Question: I'm using an Arduino with an NRF24l01+ chip. Unfortunately, the "send" method of the Mirf library does not tell you if it has been successful or not.
Moreover, having a loop like this:
'''
Mirf.send(data);
while(Mirf.isSending()){
//Wait.
}
'''
Just resumes even if the packet has not been delivered. Now, it looks like I do not have to re-invent the wheel, because reading the nrf24l01 <URL>:
> Enhanced ShockBurst™️ features automatic packet transaction handling
for the easy implementation of a reliable bi-directional data link.
[snip] The automatic packet transaction handling works as follows:
1. You begin the transaction by transmitting a data packet from the PTX to the PRX. Enhanced ShockBurst™️ automatically sets the PTX in receive mode to wait for the ACK packet.
2. If the packet is received by the PRX, Enhanced ShockBurst™️ automatically assembles and transmits an acknowledgment packet (ACK packet) to the PTX before returning to receive mode.
3. If the PTX does not receive the ACK packet immediately, Enhanced ShockBurst™️ automatically retransmits the original data packet after a programmable delay and sets the PTX in receive mode to wait for the ACK packet.
To enable this feature (datasheet pg 57):

It looks like I need to write something like <PHONE> to register 0x01 on the chip. Any ideas how I can achieve this?
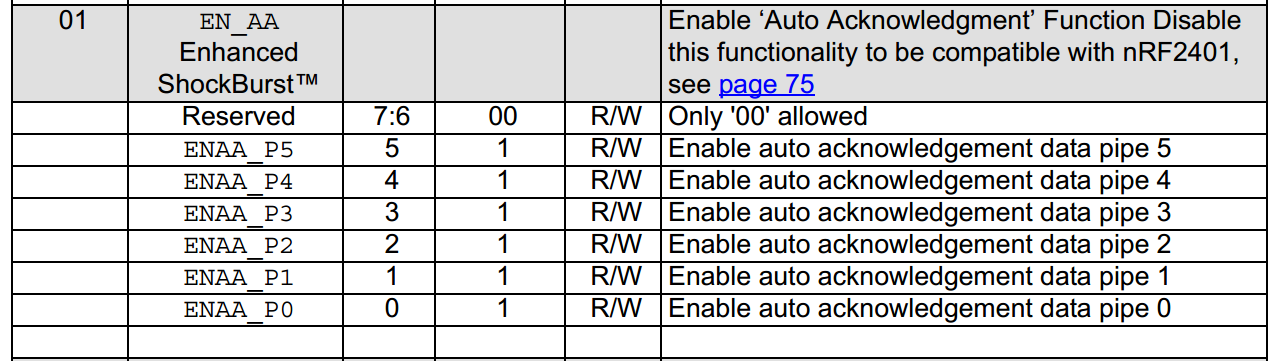
Answer: Use the 'Mirf::writeRegister()' function.